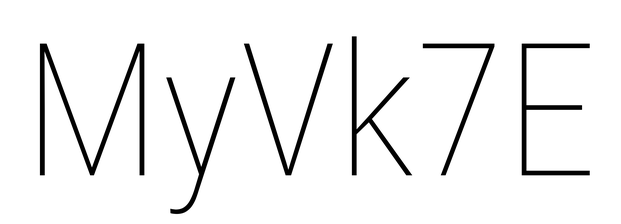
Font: Roboto_Condensed_Thin